Question: The code doesn't work when it subtract the variable (enemy's health)
This is my code
'''
if (message.content === ".battle") {
//hidden code....
let damage = Math.floor(Math.random() * 10)
let user = message.author
let embed = new Discord.MessageEmbed()
.setTitle('${user.username}'s battle')
.setColor("GREEN")
.setDescription('
**${user.username}'s Stats**
Health: ${player_health}
Mana: ${player_mana}
Power: ${power}
Frist Skill: ${a1}
Second Skill: ${a2}
Third Skill: ${a3}
')
//enemy embed
let ene_health = 100
let ene_xp = 10
let embed1 = new Discord.MessageEmbed()
.setTitle('${user.username}'s battle')
.setDescription('
**Enemy's Stats**
Health: ${ene_health}
Mana: ${ene_mana}
')
const row = new MessageActionRow()
.addComponents(
new MessageButton()
.setCustomId('primary')
.setLabel('Use: ${power}')
.setStyle('PRIMARY'),
);
//hidden code......
await message.reply({ content: "You have 1 minute to choose the skills", embeds: [embed, embed1], components: [row] });
const filter = i => i.customId === 'primary' && i.user.id === '${message.author.id}';
const collector = message.channel.createMessageComponentCollector({ filter, time: 60000 });
collector.on('collect', async i => {
if (i.customId === 'primary') {
await i.deferUpdate();
await wait(4000);
await i.editReply({ content: 'You've use ${power} power and you deal the ${damage} Dmg.', components: [] })
//there the problem
damage - ene_health
}
});
collector.on('end', collected => console.log('Collected ${collected.size} button'));
}
'''
I wonder at the 'damage - ene_health' why it doesn't subtract the enemy's health
I am using discord.js v13 and quickdb

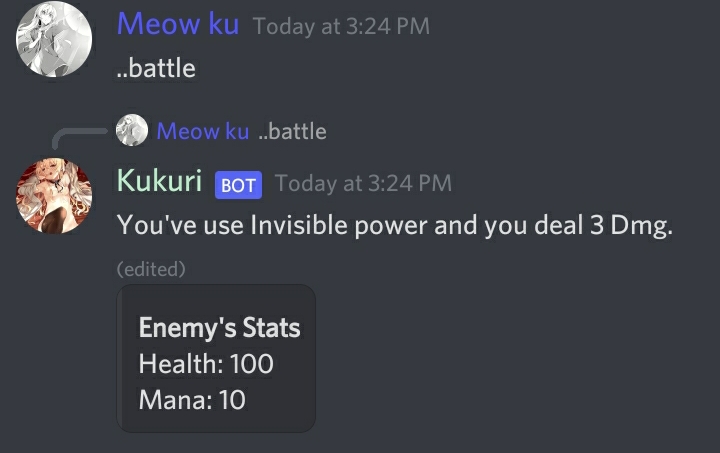
Answer: '''
damage - ene_health
'''
isn't doing anything. In your case you have to CHANGE the damage variable.
'''
damage = damage - ene_health
'''
or even better, use the <URL> :
'''
damage -= ene_health
'''